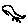
Label: bird